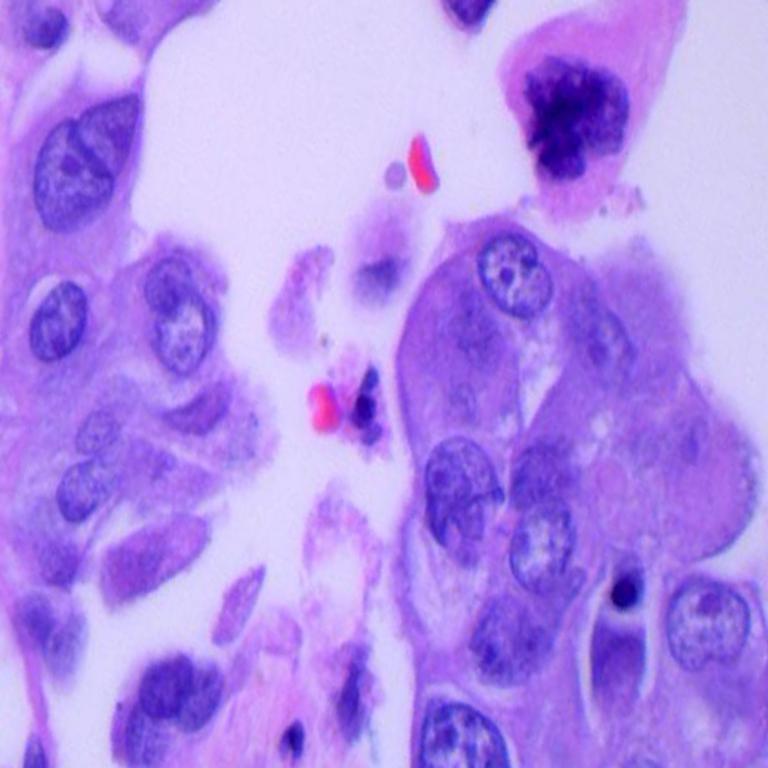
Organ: lung
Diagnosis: adenocarcinomas